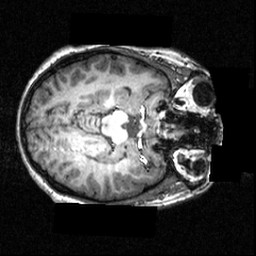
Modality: T1w
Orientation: axial
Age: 28
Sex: female
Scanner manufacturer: siemens
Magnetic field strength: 3.951 T
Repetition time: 1.5 s
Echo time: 0.00335 s